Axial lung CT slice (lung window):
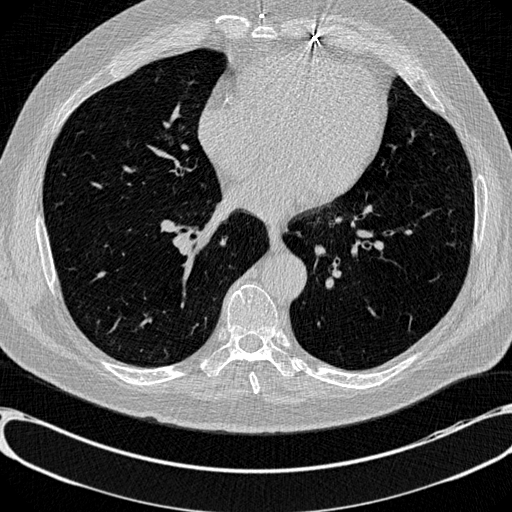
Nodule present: no